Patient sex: F
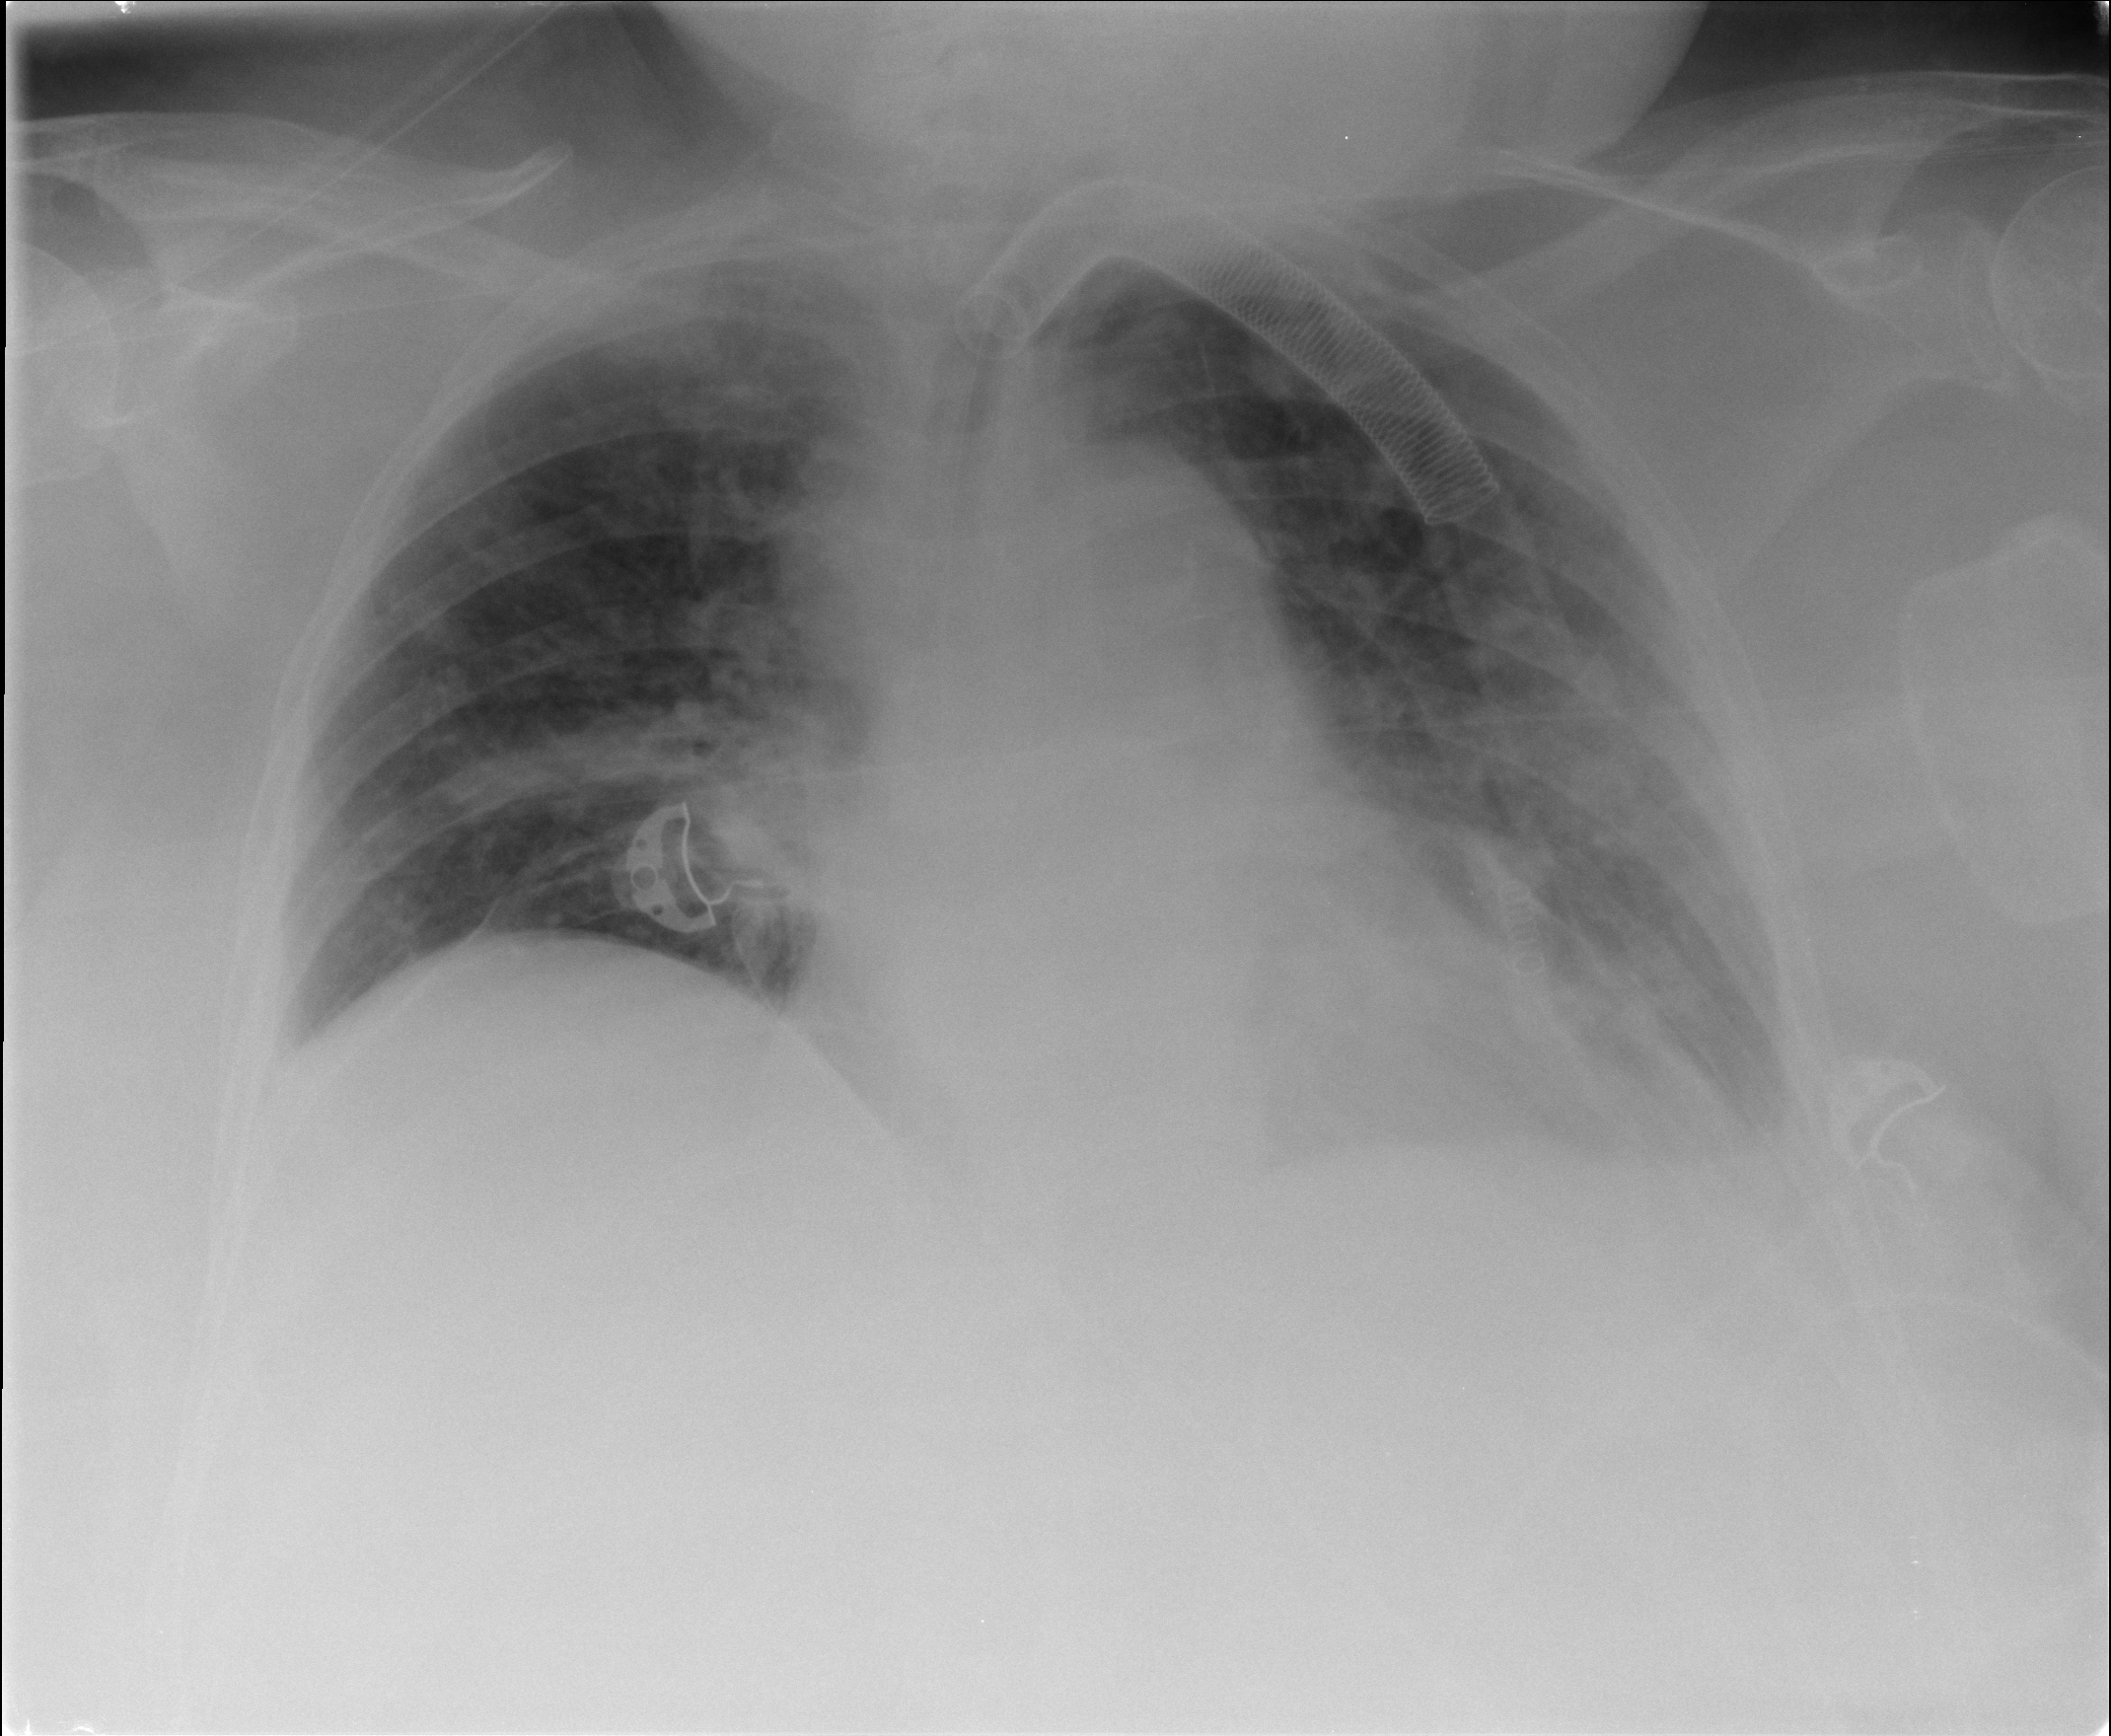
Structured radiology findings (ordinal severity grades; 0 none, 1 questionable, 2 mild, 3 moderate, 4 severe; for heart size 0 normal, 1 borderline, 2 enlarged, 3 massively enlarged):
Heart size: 2
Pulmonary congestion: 2
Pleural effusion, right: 0
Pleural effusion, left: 2
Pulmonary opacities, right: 2
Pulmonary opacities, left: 2
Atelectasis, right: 2
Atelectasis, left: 2